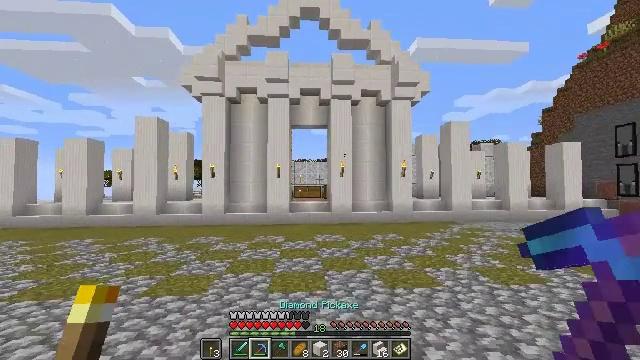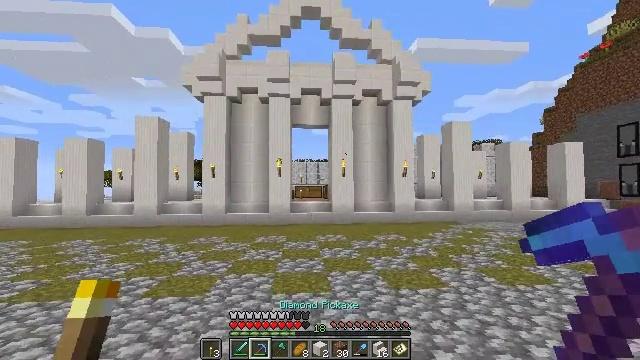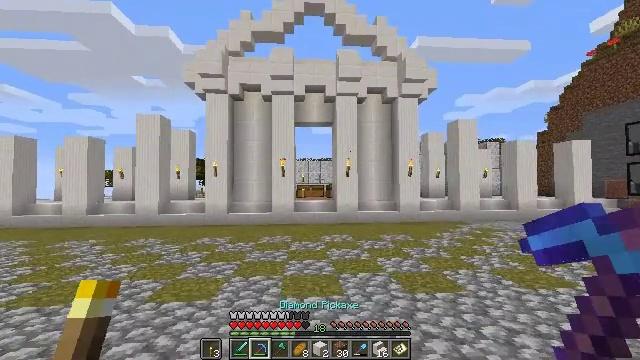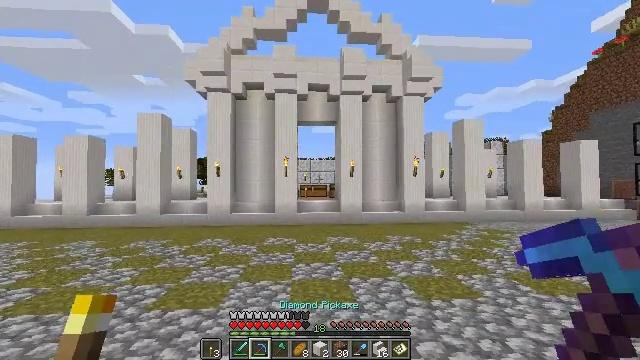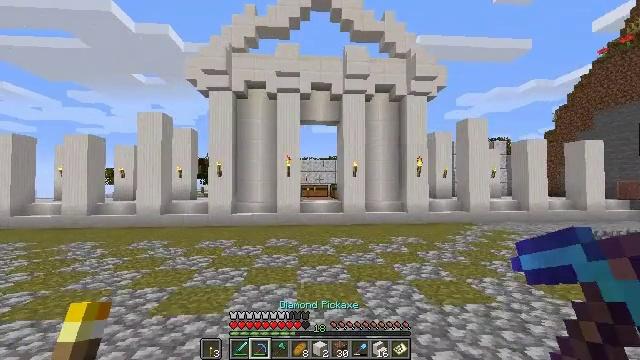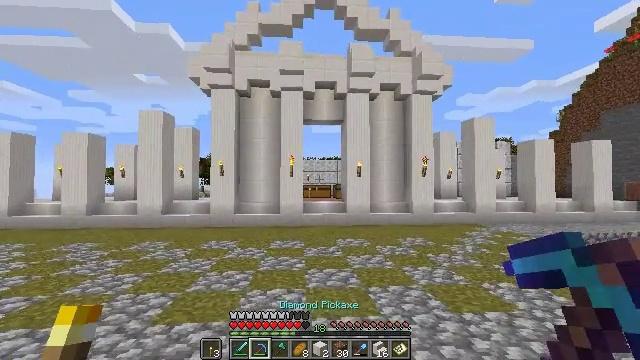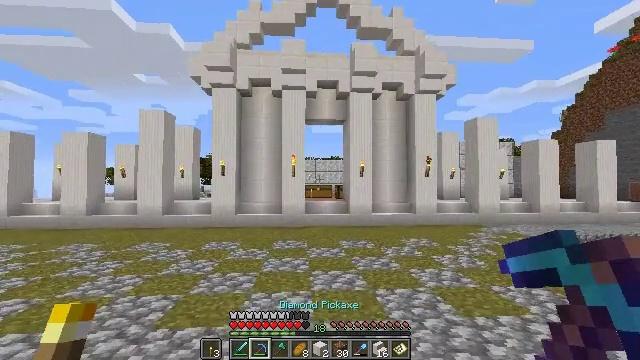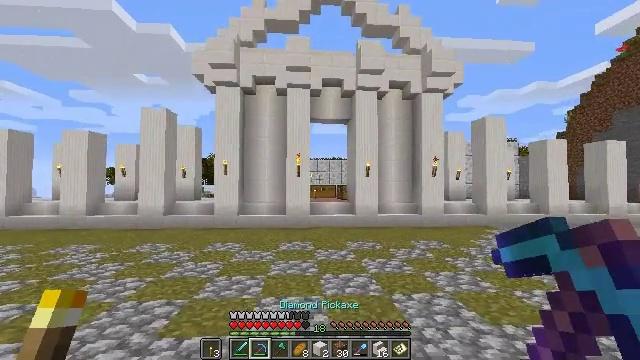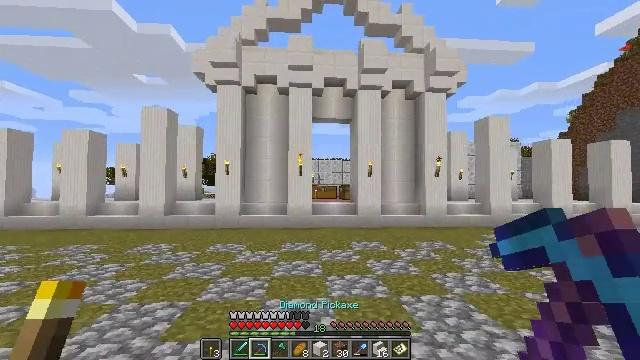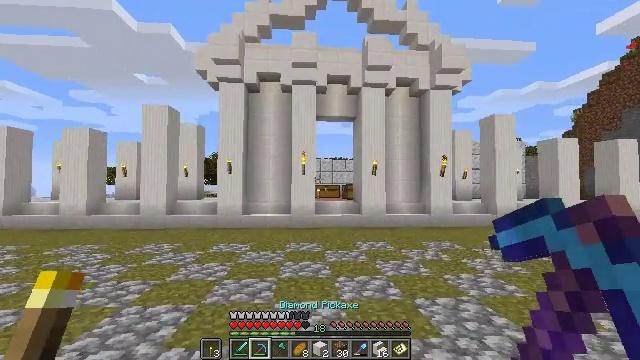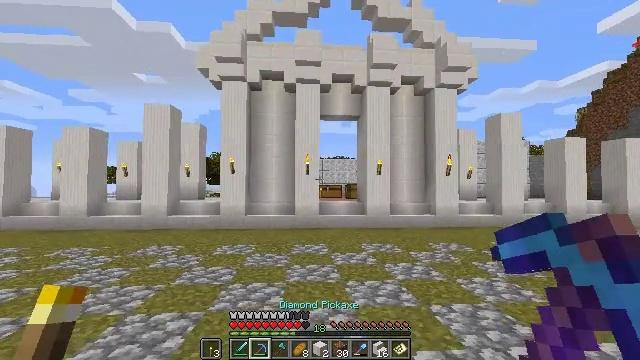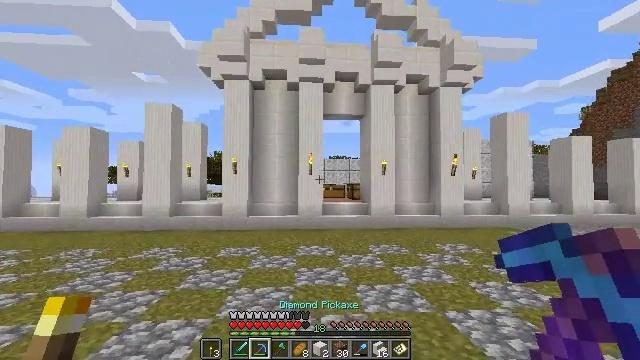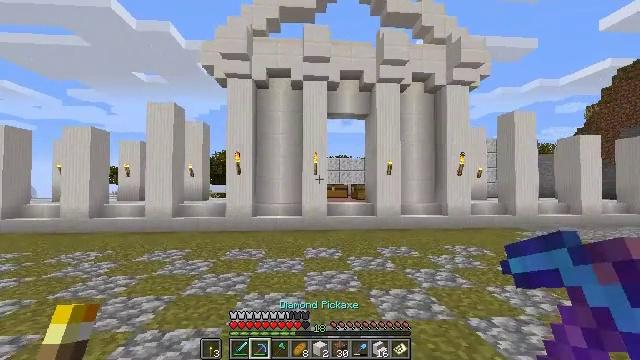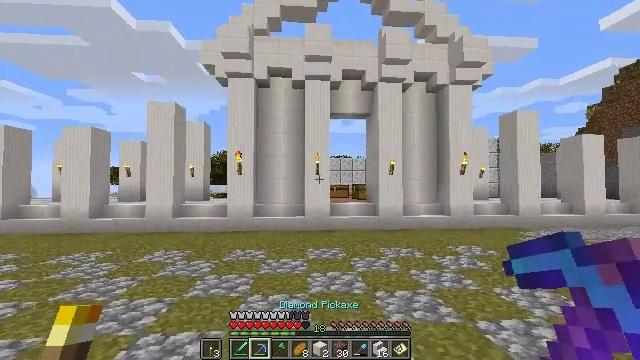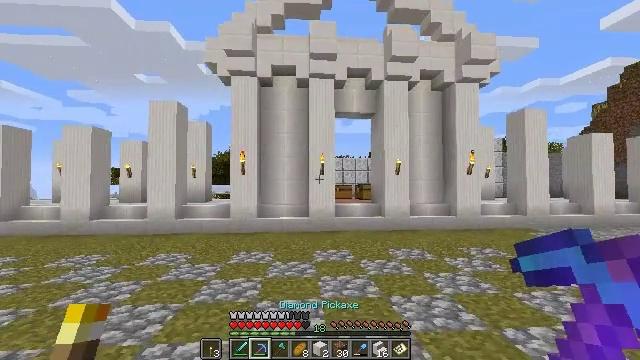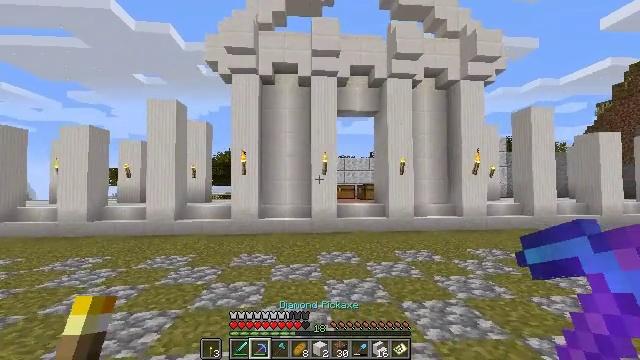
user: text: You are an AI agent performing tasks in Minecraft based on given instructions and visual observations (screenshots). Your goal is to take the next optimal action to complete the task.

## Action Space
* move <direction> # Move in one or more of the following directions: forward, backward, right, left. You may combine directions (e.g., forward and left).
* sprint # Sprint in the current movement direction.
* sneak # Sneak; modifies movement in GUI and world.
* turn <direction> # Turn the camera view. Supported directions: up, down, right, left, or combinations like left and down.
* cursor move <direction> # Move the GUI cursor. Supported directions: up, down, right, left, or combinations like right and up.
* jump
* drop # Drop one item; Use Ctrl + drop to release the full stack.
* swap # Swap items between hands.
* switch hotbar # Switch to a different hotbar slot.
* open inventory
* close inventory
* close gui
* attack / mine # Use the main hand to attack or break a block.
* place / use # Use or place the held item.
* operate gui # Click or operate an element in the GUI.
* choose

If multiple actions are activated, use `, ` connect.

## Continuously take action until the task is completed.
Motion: motion action
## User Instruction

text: Gather quartz stairs from a build.
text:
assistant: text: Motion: move forward and move left
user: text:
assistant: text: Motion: move forward and move left
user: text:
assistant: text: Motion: move forward and move left
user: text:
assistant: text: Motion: move forward and move left
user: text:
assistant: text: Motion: move forward and move left
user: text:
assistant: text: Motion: move forward and move left
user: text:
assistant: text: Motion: move forward and move left
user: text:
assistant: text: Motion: move forward and move left
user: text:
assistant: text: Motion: move forward and move left
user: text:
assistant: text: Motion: move forward and move left
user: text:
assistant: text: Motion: move forward and move left
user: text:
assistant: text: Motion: move forward and move left
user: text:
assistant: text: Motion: move forward and move left
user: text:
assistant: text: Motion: move forward
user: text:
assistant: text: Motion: move forward
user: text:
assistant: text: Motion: move forward
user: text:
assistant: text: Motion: move forward
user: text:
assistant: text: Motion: move forward
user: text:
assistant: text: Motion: move forward
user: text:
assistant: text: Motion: move forward
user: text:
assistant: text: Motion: move forward
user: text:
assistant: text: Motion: move forward
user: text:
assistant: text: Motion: move forward
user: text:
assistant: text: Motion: move forward
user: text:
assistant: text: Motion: move forward
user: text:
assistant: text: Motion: move forward
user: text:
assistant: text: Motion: move forward
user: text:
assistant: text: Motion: move forward
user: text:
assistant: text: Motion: move forward
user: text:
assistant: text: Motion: move forward